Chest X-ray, PA view. Patient: 46 years old, sex M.
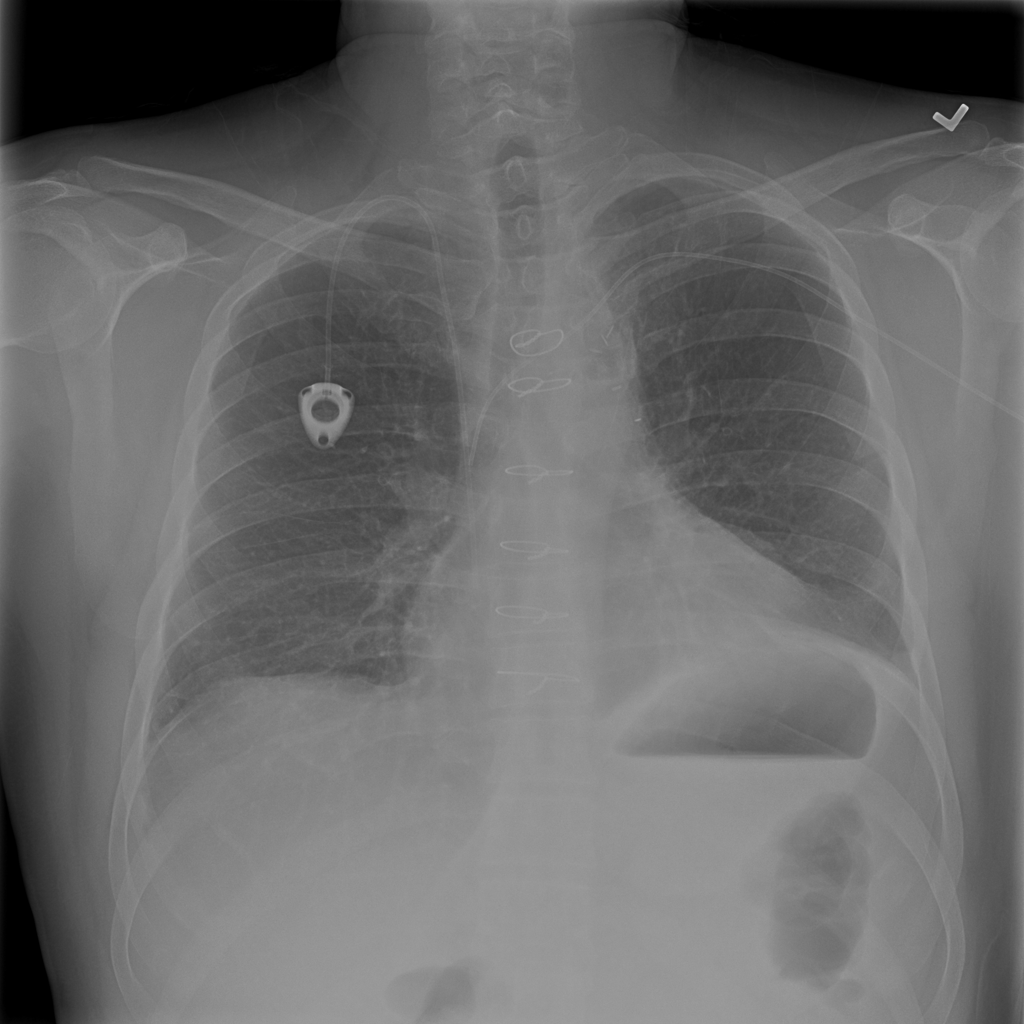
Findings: No Finding